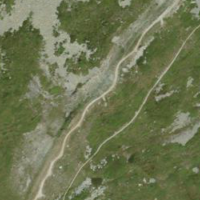
EUNIS habitat code: 26
Species observed at this site:
Zygaena exulans